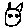
Label: cat